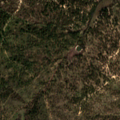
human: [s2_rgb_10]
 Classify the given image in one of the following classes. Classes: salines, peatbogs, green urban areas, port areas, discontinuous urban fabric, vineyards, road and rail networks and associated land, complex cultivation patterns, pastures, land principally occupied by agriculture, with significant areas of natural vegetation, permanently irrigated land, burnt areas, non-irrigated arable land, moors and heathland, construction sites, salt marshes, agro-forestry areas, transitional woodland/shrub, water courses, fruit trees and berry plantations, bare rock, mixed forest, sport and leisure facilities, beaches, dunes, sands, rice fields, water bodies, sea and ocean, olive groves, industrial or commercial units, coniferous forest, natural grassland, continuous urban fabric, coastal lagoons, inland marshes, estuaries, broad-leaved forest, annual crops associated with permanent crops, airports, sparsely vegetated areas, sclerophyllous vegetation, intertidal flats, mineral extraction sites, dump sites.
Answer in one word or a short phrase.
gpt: agro-forestry areas